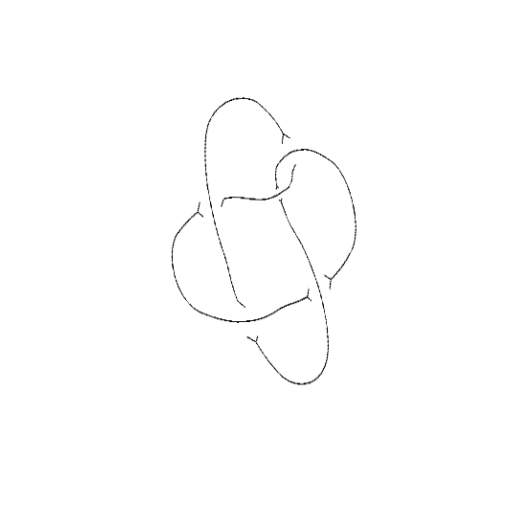
Crossing number: 5